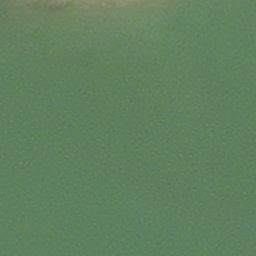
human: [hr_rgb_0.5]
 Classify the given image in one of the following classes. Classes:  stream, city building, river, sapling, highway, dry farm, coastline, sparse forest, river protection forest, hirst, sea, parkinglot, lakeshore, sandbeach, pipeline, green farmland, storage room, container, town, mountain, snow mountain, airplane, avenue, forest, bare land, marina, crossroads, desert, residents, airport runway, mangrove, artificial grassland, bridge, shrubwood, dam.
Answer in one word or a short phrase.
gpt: sea